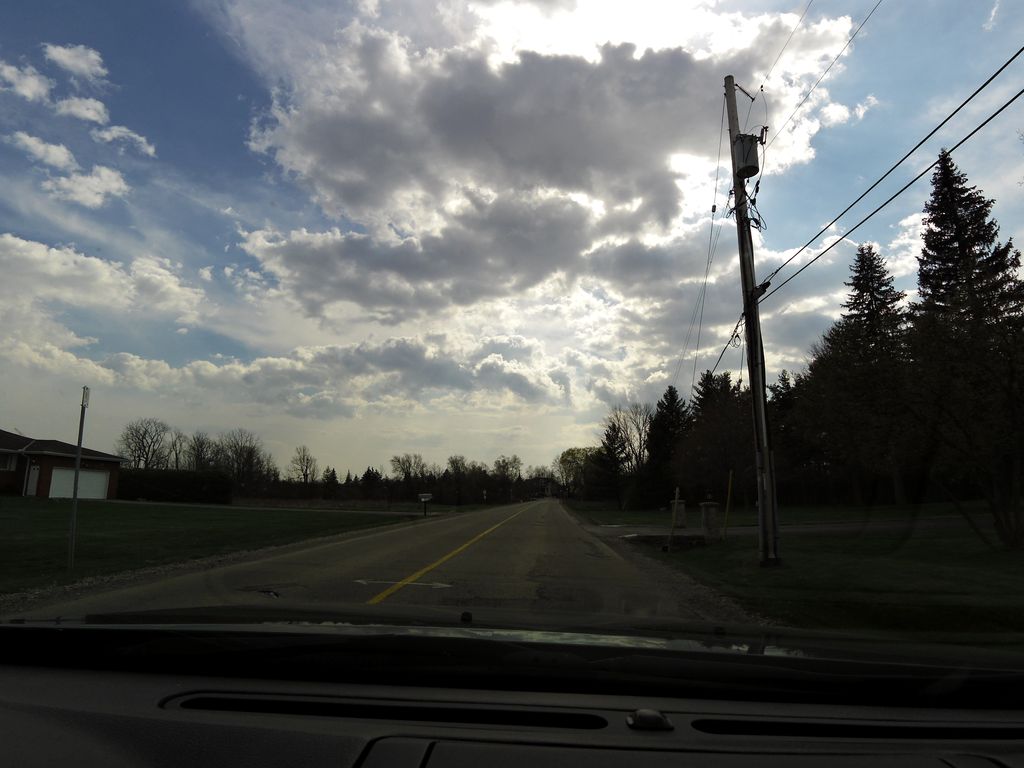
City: hamilton